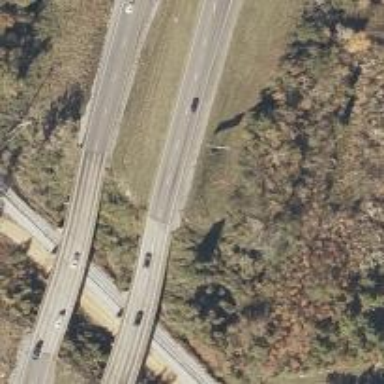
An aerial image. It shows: Viaduct bridge over motorway.